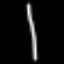
Label: line